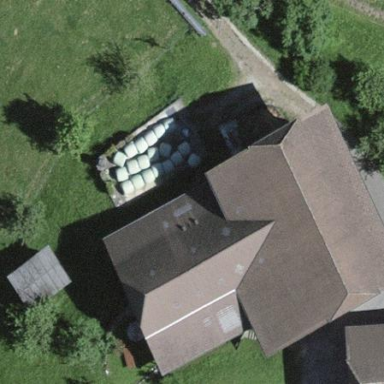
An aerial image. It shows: Farm building.